Question: I want to list a group of similar templates(which contains photos,texts and hyperlinks in a certain layout) on my web page.

So I'd like to know some technologies which can provide me the ability to develop my own template so that I can feed this template with paths of photos, text and hyperlinks and the template will arrange the layout.
I am thinking of using Customer Control + Repeater to do this job.
But I think there could be some other really brilliant technologies which can do the same thing in a easier way.
I'd love to see the name of technologies and code to demonstrate how to use it.
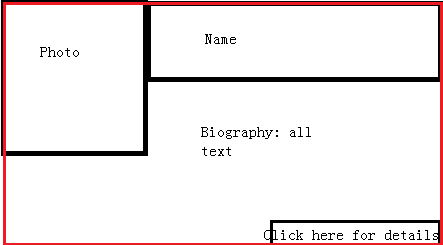
Answer: With ASP.NET, repeater is fair choice, you can easily build your any kind of template. And you can use server side tags too.
If you are willing to bind your data at client side, there are lot of client side technologies available to bind Json data, such as Jquery template, Knockout.js etc. (you can also explore other client side data binding technologies such as backbone.js, ember.js, batman.js)
<URL> is the list of technologies and examples.
another good read about Javascript framework:
<URL>